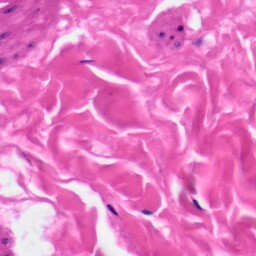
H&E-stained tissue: Skin